Field crop: tomato
Growth stage: 1
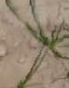
Species: cyperus